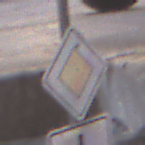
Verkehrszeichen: Vorfahrtsstrasse
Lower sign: VerlaufVorfahrtsstrasse3
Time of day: MorningAfternoon
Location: Outdoor (Urban)
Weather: Clear
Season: NotSpecified
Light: Natural